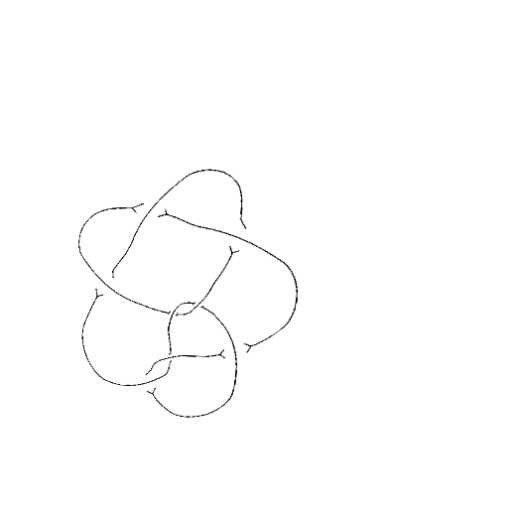
Crossing number: 8